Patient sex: F
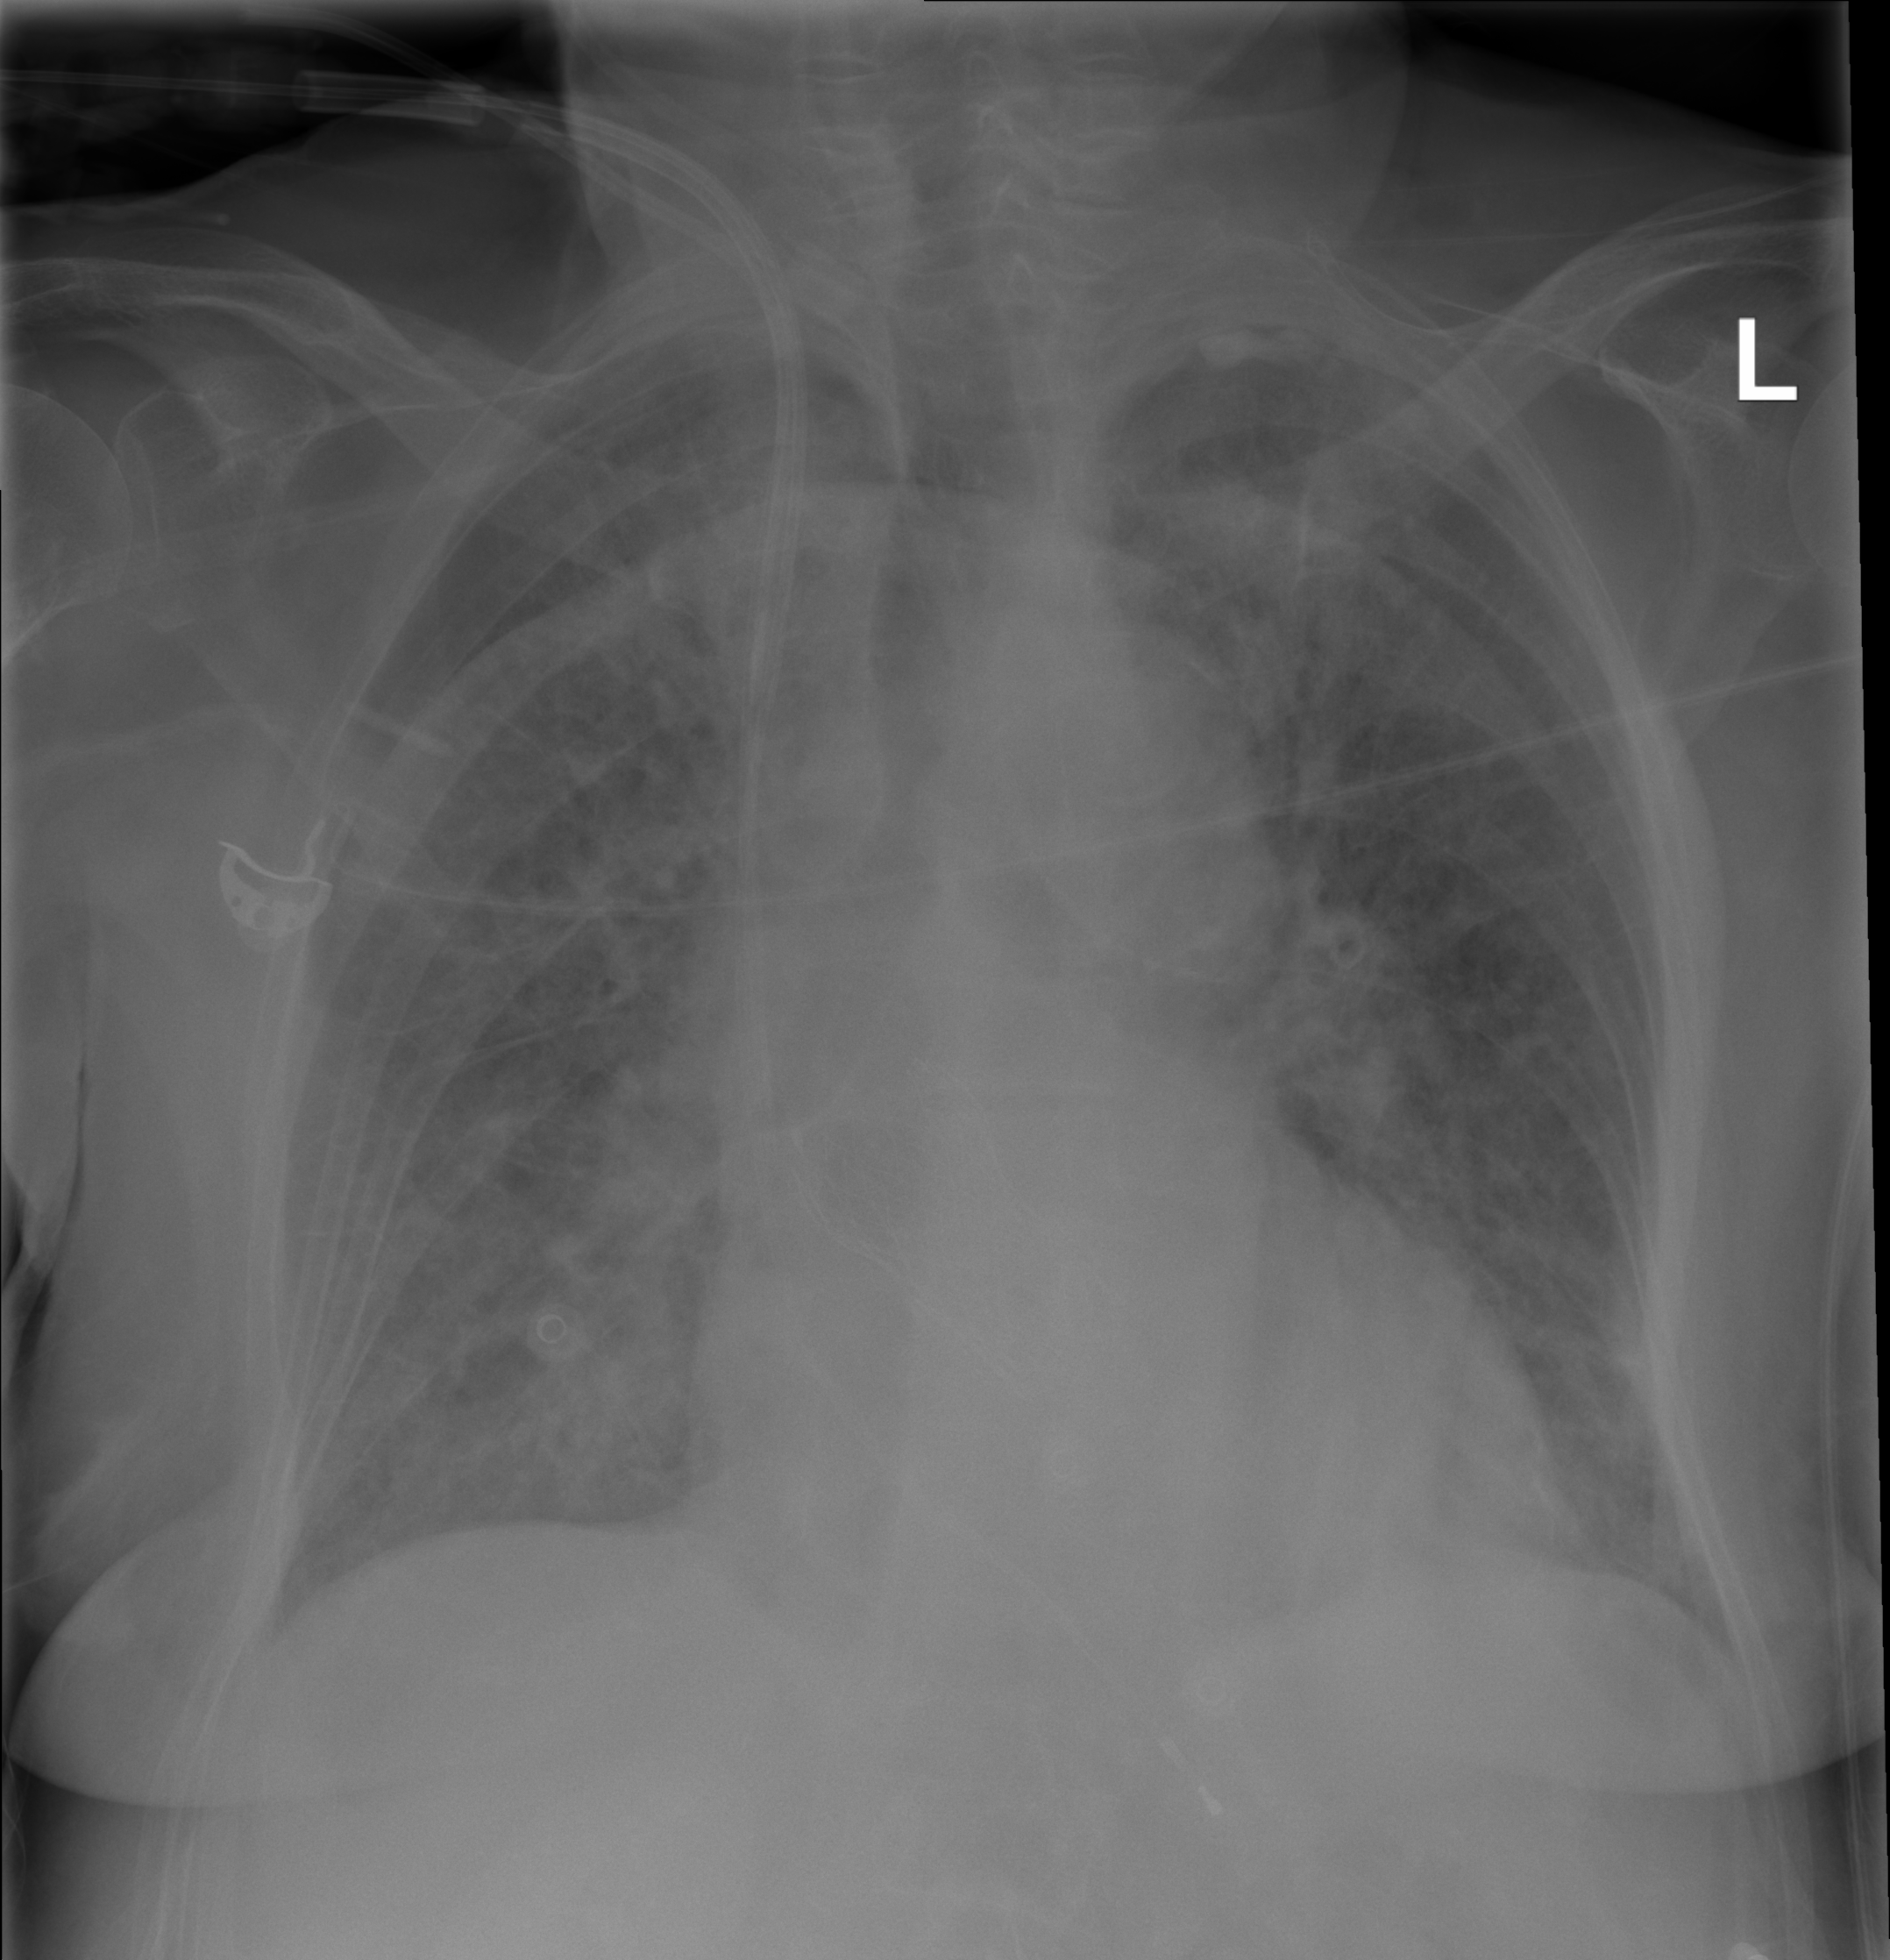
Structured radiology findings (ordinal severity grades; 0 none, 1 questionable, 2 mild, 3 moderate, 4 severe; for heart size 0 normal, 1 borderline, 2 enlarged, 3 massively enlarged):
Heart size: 2
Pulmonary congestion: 3
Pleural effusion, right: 0
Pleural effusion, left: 0
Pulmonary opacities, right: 1
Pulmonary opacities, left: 1
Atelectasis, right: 2
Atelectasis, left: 2